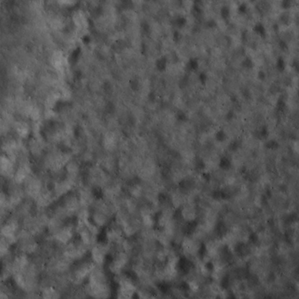
Label: non_frost